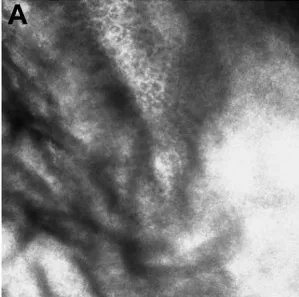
RCM pictures. (A) The RCM pictures of the first proband.
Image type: radiology (ultrasound)